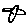
Label: bird